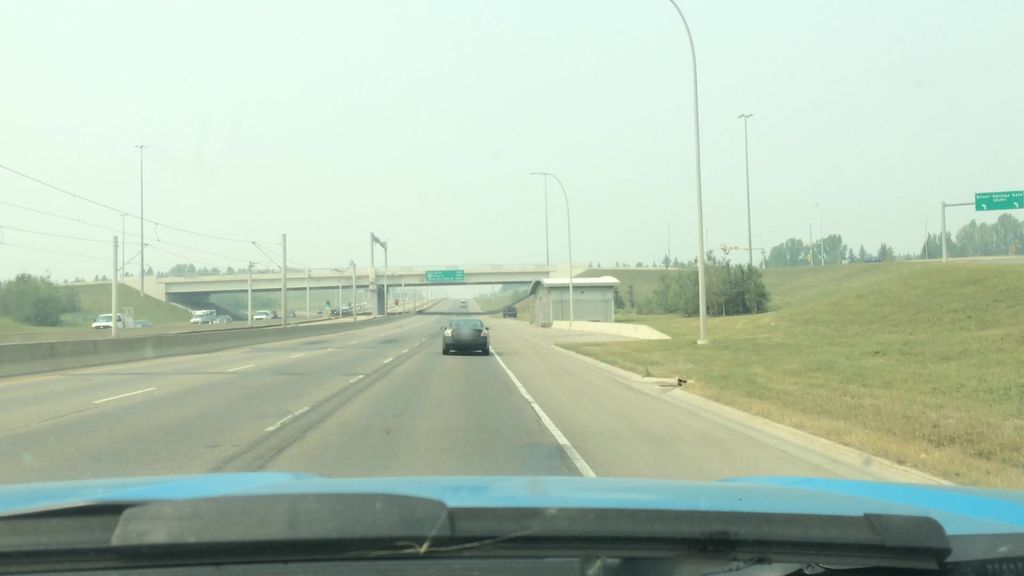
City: calgary